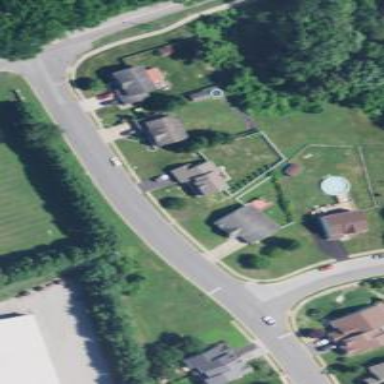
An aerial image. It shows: Residential road.